Field crop: maize
Growth stage: 2
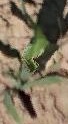
Species: maize